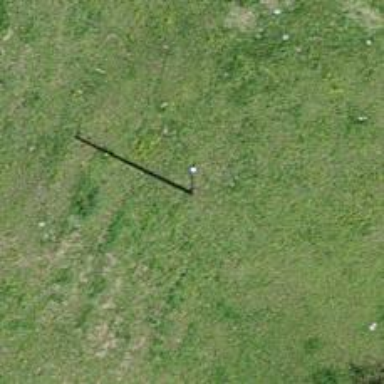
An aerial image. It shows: Power pole.